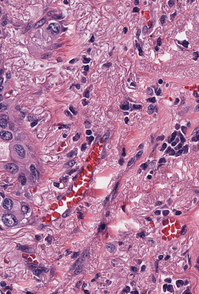
Tumor epithelial tissue: yes
Tumor-associated stroma tissue: yes
Normal tissue: no